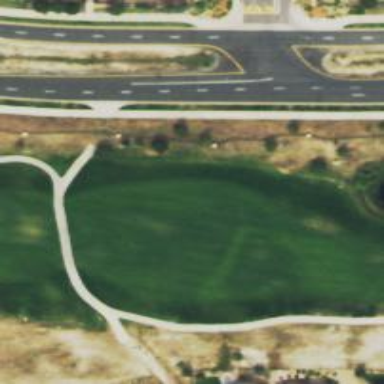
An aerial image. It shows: Golf hole.